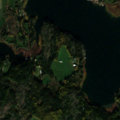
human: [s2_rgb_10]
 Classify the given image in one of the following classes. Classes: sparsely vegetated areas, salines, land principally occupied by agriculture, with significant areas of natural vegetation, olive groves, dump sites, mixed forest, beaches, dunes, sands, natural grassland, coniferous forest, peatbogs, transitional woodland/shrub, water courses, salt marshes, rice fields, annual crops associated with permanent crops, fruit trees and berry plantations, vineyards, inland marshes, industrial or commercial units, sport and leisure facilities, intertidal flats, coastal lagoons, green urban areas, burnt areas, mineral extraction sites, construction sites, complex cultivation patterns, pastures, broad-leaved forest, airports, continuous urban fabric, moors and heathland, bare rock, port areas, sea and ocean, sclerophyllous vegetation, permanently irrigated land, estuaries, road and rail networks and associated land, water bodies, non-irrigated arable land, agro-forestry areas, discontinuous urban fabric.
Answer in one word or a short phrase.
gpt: land principally occupied by agriculture, with significant areas of natural vegetation, coniferous forest, mixed forest, sea and ocean